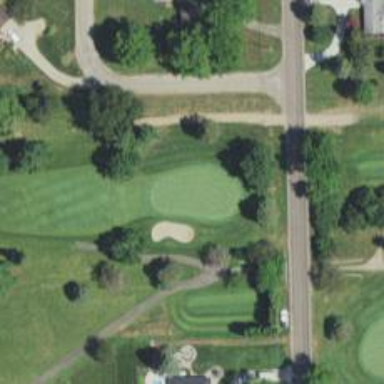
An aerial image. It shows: Golf hole.